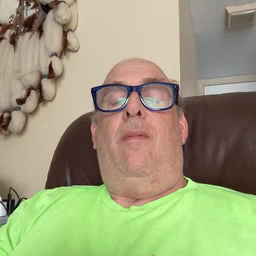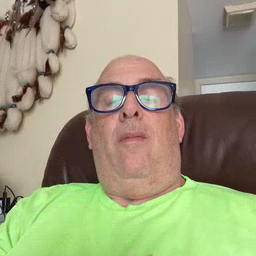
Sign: girl